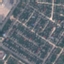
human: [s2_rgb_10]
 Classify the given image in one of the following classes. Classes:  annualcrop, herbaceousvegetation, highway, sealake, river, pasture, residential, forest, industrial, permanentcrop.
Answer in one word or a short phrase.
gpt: Residential